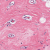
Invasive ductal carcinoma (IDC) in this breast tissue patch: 0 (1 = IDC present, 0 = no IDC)